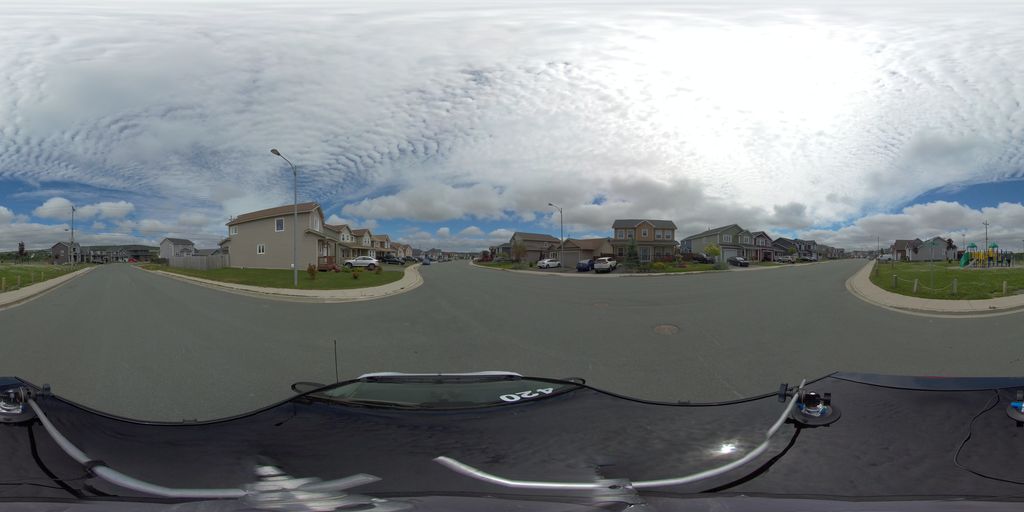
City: st_johns